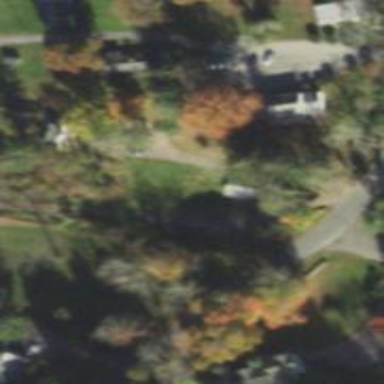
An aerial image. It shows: Driveway leading to service road.